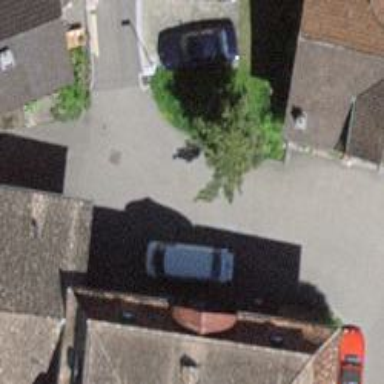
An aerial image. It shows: Residential road with asphalt surface and no sidewalk.